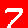
Digit: 7